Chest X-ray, AP view. Patient: 63 years old, sex M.
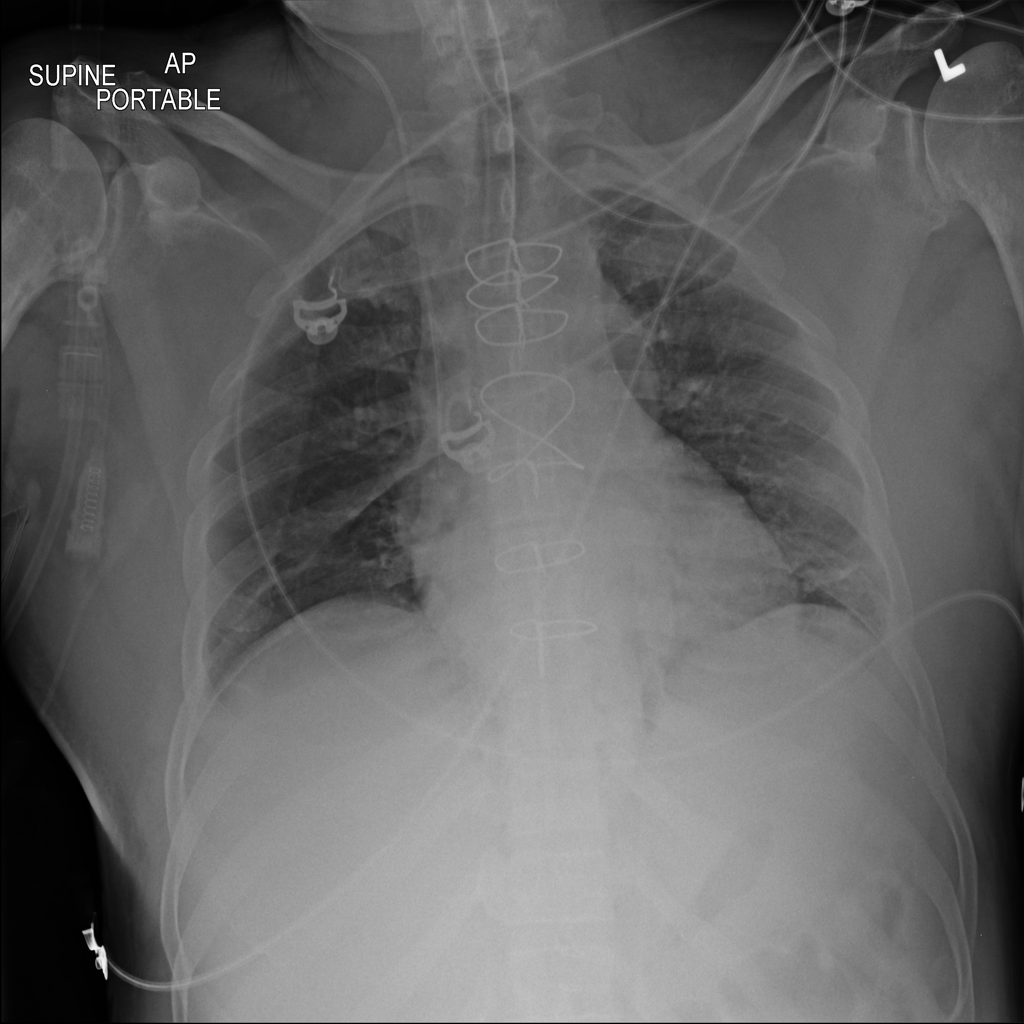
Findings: No Finding